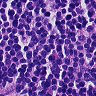
Metastatic tissue present: no